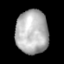
Tissue: lung
Cell type: Epithelial cells
Senescence score: 0.2004
Nuclear area (px): 1393
Mean DAPI intensity: 178.81